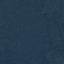
Label: Forest